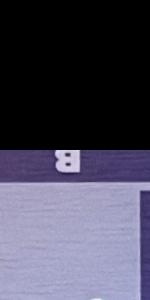
Label: Empty